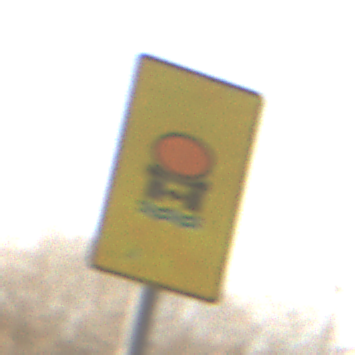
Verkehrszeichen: FahrzeugeMitWassergefaehrdenderLadungOhnePfeilsymbol
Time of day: SunriseSunset
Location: Outdoor (Nature)
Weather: PartlyCloudy
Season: NotSpecified
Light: Natural